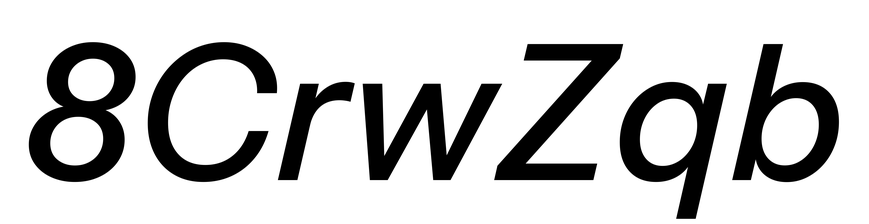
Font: InstrumentSans-Italic_Medium_Italic